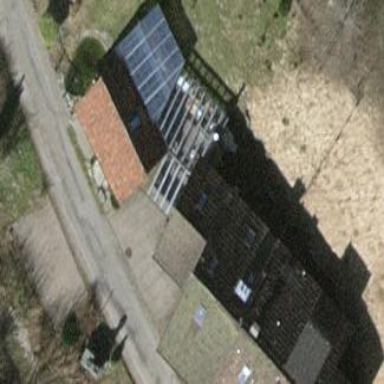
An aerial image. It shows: Shed.